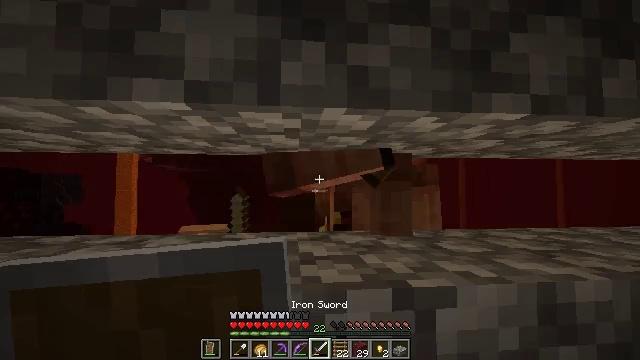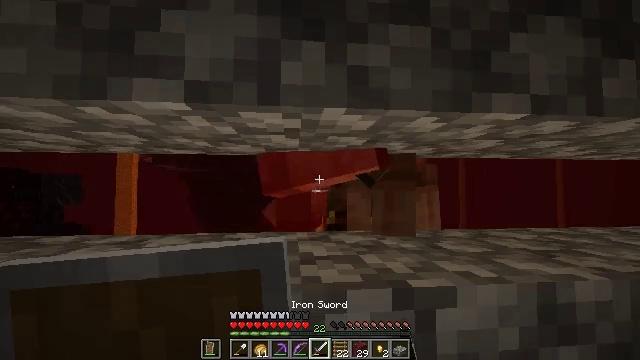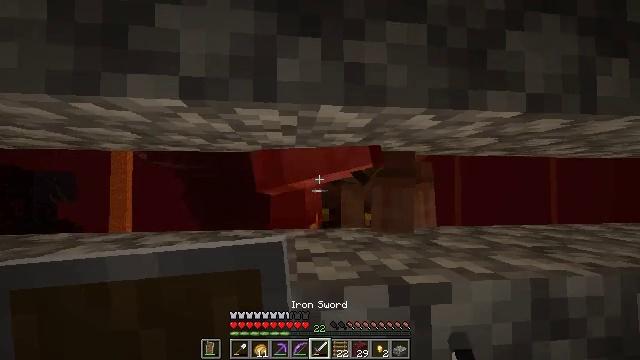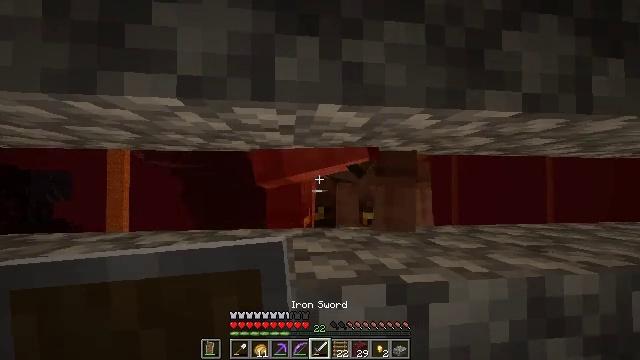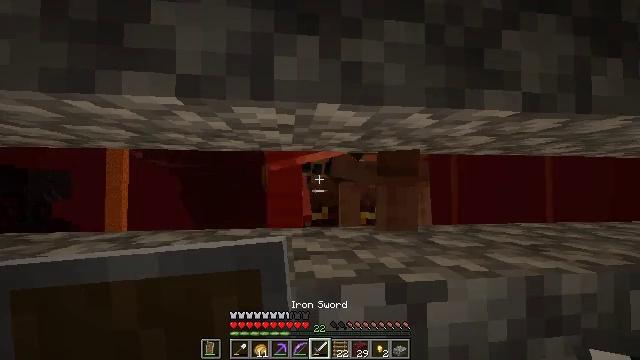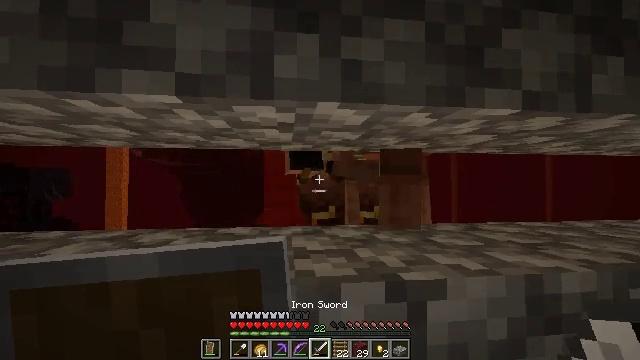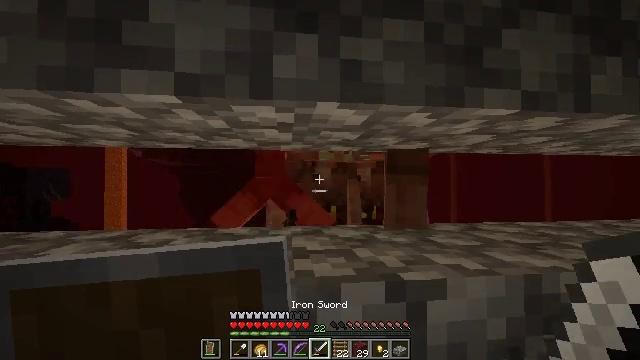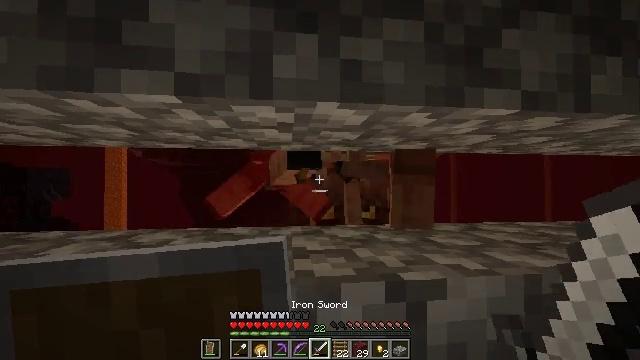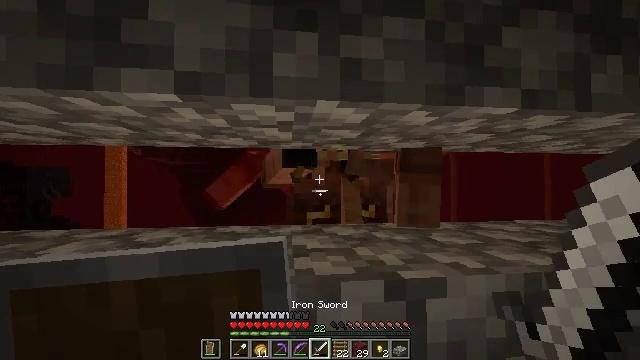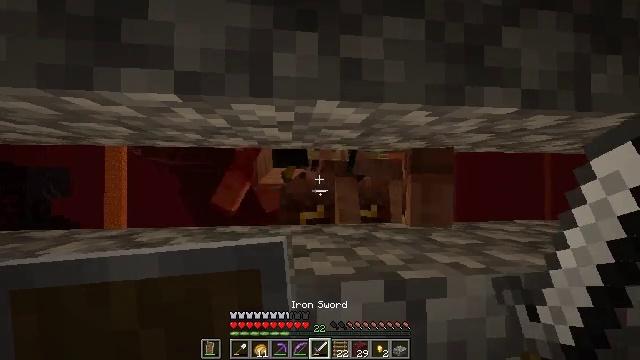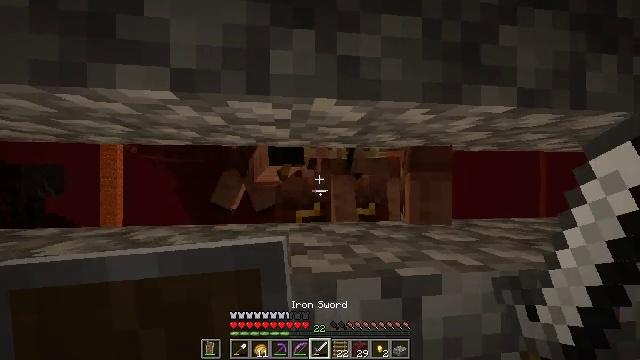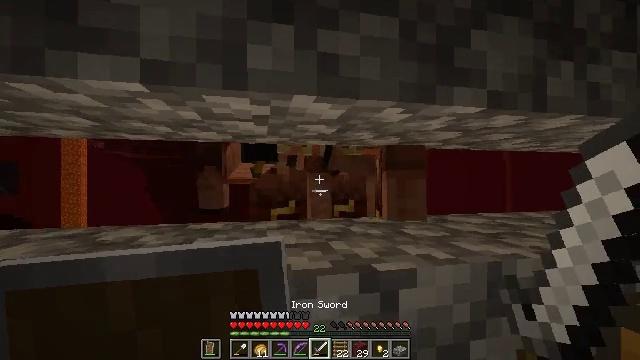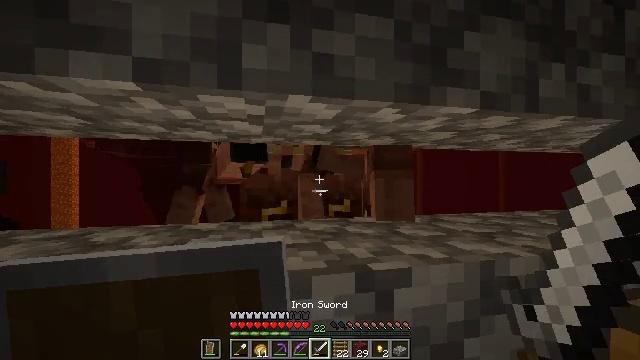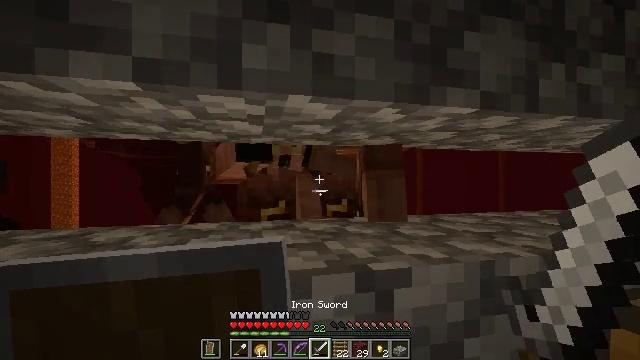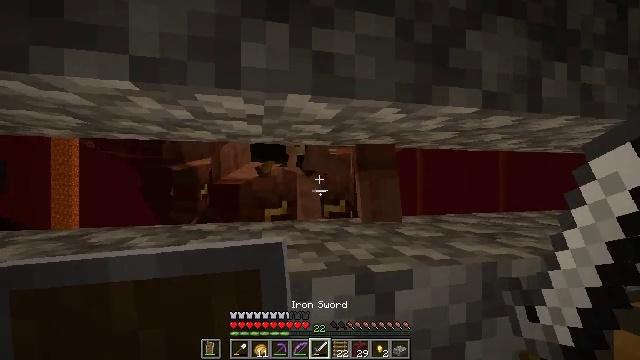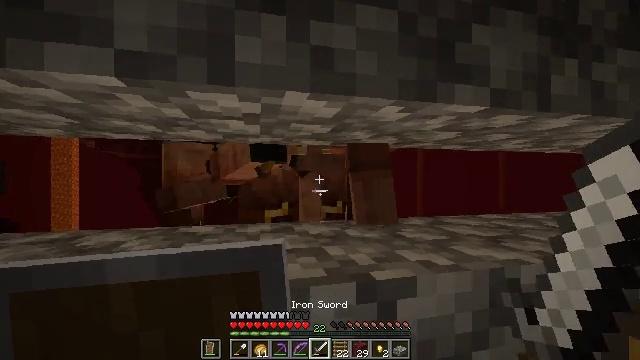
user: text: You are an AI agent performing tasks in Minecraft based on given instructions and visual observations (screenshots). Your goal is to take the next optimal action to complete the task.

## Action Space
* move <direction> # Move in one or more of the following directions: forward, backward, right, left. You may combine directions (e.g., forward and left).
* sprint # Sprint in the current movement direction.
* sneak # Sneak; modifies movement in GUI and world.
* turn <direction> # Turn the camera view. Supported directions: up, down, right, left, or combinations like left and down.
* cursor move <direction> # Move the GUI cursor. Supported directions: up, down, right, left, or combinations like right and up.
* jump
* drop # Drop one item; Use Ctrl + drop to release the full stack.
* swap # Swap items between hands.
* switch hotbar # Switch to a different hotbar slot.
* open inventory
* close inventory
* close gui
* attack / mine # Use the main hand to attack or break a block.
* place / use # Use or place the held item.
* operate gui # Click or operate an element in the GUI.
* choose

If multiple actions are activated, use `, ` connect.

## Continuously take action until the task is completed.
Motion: motion action
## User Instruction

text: Kill a piglin.
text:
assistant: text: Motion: sneak
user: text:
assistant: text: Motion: sneak
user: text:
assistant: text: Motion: sneak
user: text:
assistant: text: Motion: sneak
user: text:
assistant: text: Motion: sneak
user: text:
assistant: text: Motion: sneak
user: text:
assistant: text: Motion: sneak
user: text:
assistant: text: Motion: sneak
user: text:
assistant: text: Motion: sneak
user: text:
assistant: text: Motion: sneak
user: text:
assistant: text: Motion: sneak, turn right
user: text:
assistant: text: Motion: sneak, turn right
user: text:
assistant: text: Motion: sneak
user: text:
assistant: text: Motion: move forward, sneak
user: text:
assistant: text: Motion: move forward, sneak
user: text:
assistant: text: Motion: move forward, sneak
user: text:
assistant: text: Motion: move forward, sneak, turn left
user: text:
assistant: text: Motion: move forward, sneak, turn left
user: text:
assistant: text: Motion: sneak, attack / mine
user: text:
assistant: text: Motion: sneak, attack / mine
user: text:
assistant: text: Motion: sneak, attack / mine
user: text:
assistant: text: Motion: sneak, attack / mine
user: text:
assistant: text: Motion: sneak
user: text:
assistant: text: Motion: sneak